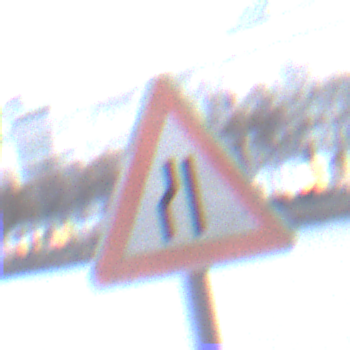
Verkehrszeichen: EinseitigVerengteFahrbahnLinks
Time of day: MorningAfternoon
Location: Outdoor (Urban)
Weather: Overcast
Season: NotSpecified
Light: Natural